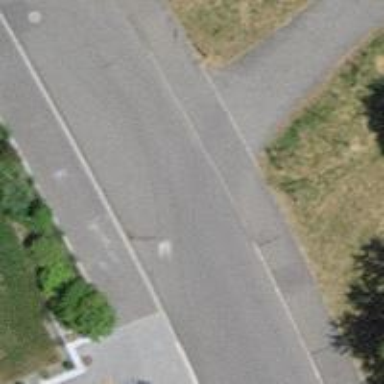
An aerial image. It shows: Sidewalk.